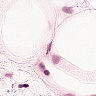
Metastatic tissue present: no